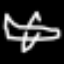
Label: airplane